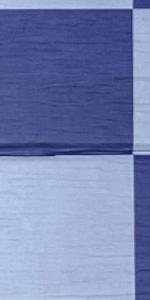
Label: Empty